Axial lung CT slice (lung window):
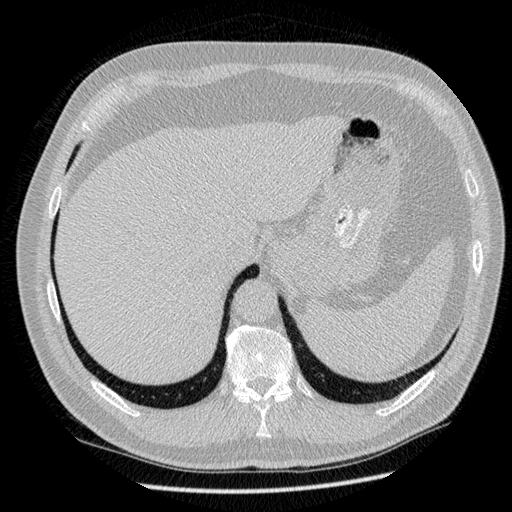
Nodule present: no